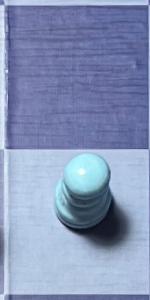
Label: Pawn_White